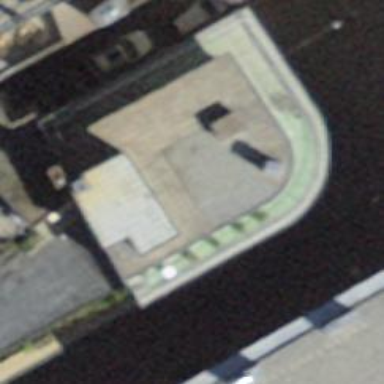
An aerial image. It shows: Clothing store.